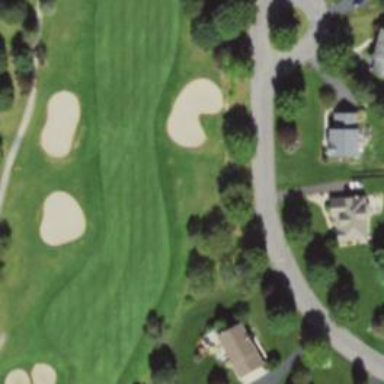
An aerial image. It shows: Golf hole.